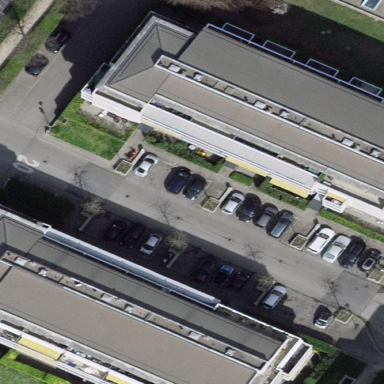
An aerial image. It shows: Parking area with surface.